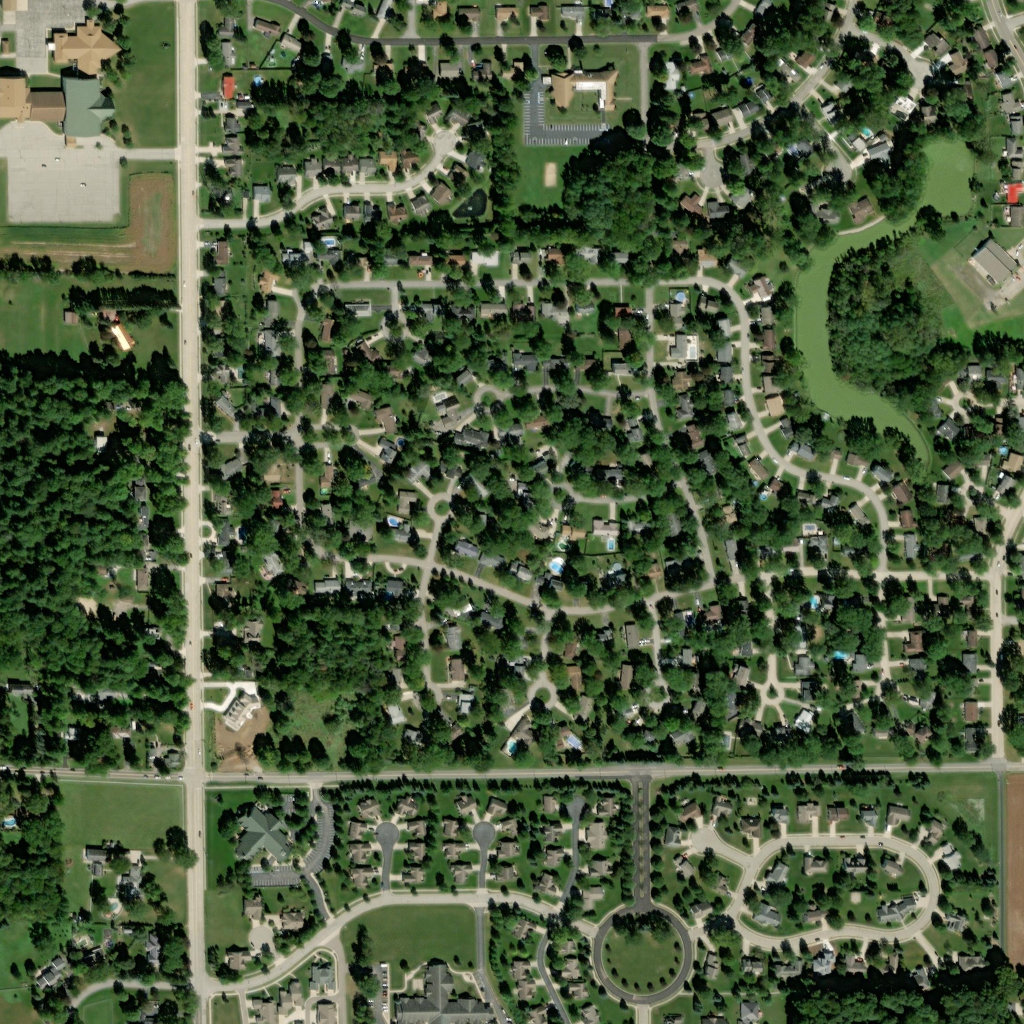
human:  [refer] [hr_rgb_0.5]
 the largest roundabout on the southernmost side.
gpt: <box>[[57, 88, 67, 98, 0]]</box>

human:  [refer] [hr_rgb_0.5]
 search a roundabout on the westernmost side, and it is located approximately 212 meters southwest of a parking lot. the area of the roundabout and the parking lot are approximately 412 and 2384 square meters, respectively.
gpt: <box>[[37, 30, 40, 33, 0]]</box>